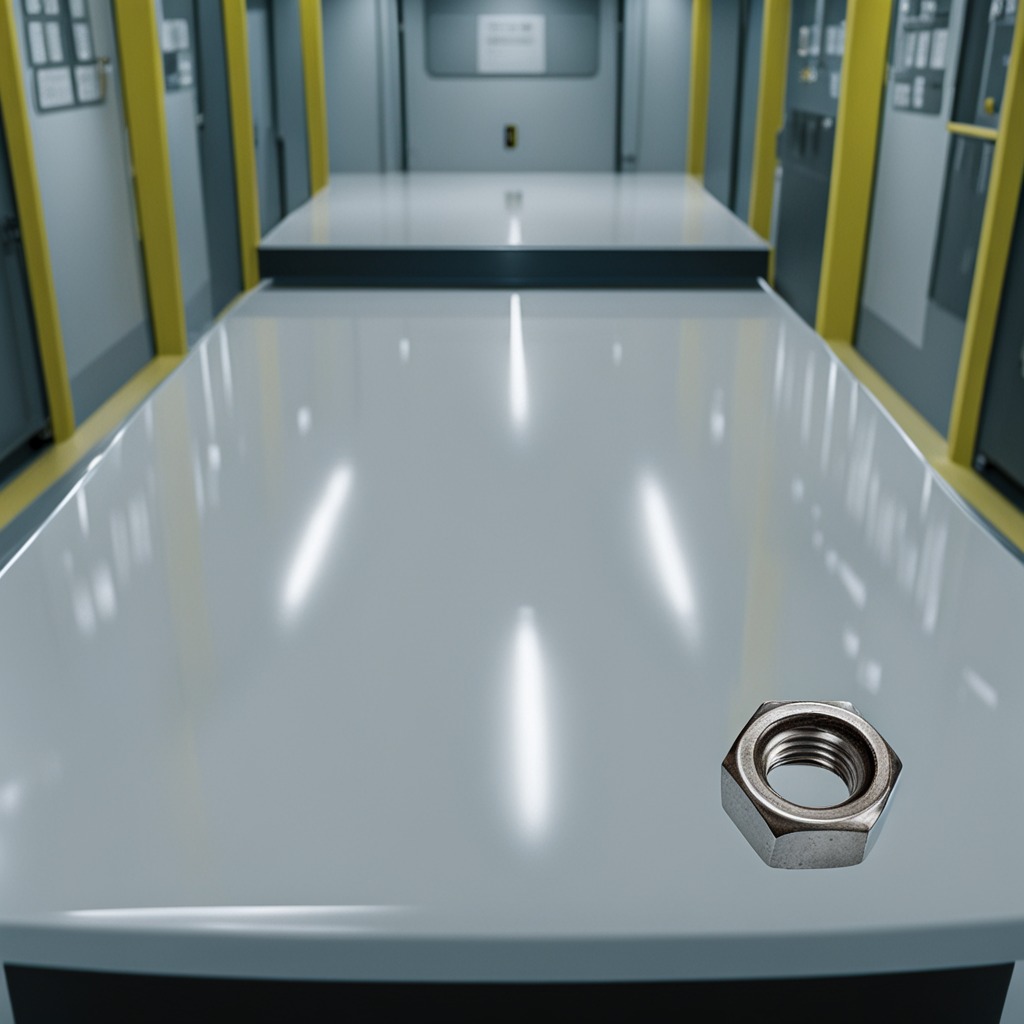
A metal nut lies on the table in a ship maintenance bay.